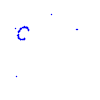
Particle: proton